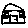
Label: house